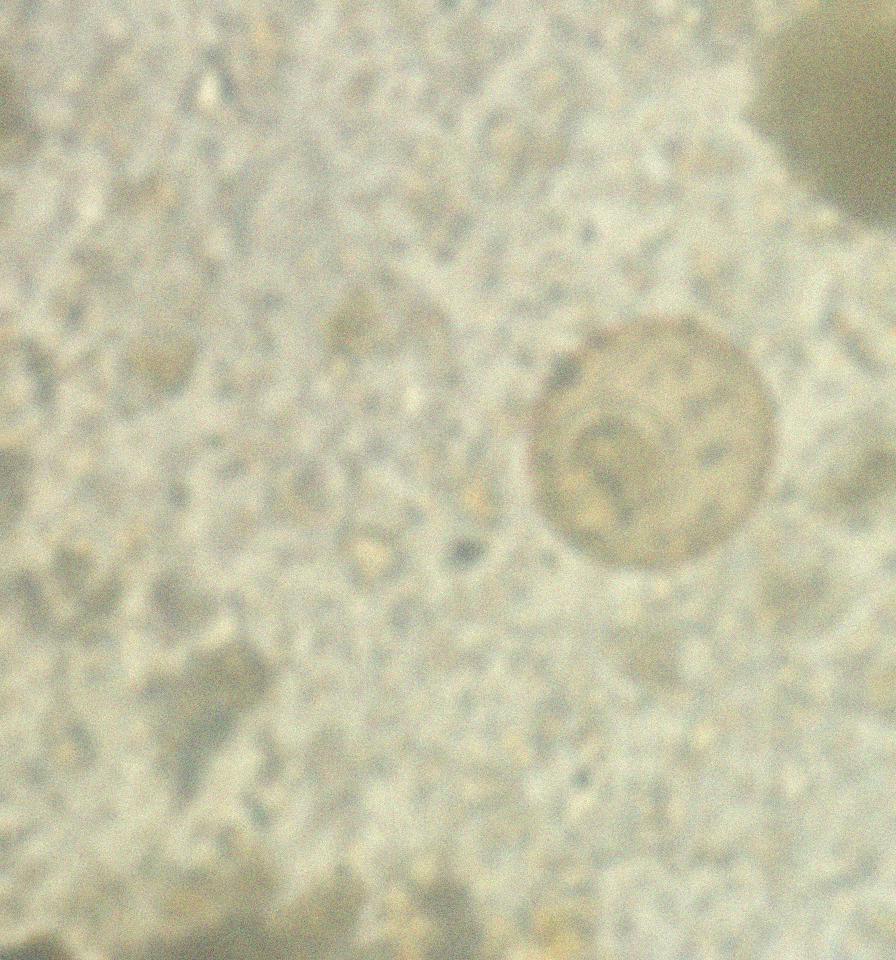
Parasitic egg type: Hymenolepis diminuta